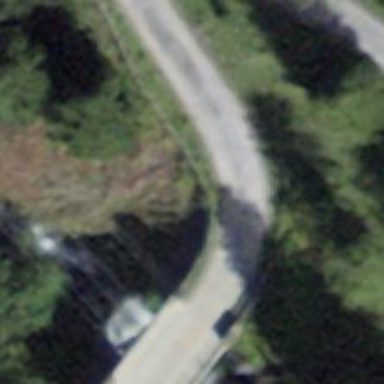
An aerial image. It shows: Unpaved unclassified road with bridge.